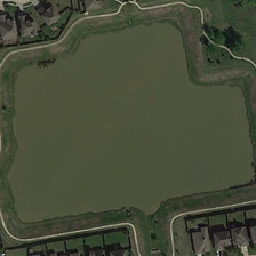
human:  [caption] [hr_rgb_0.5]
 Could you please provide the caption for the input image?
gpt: The lawn pond is surrounded by a road lined up.

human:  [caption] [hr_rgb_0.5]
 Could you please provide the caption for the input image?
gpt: The pond on the lawn is surrounded by a road with a row of houses on one side.

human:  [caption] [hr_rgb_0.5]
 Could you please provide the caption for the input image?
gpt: the polygonal pond railed by a strip shaped road is surrounded by villas with gray roof .

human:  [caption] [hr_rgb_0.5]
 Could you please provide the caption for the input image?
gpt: this pond with white lace is surrounded by rows of houses on its bank .

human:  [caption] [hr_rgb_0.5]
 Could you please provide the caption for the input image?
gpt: the pond in a meadow is closed by a road with a line of houses along one side.